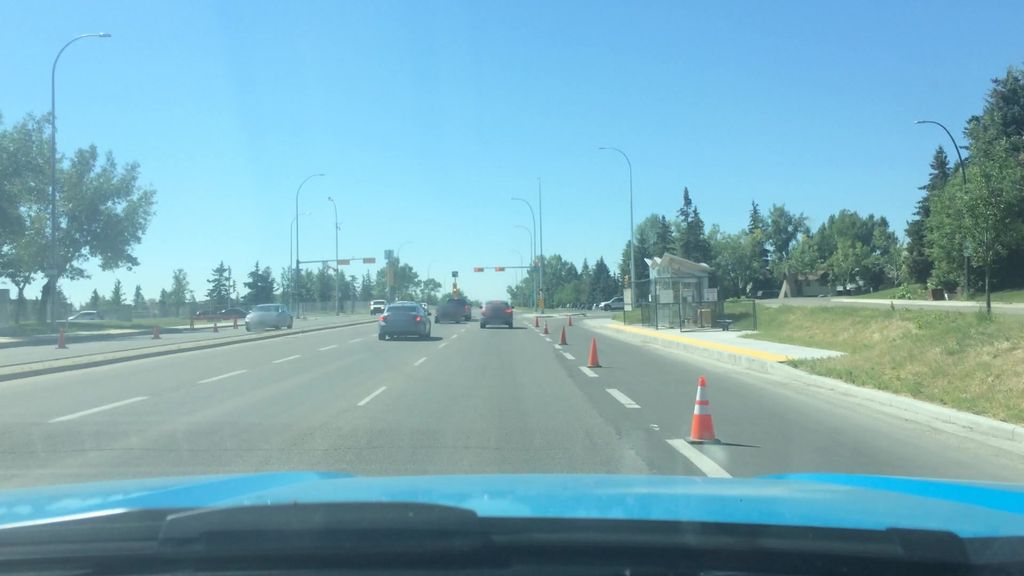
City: calgary